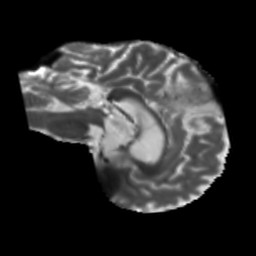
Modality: T2w
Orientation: sagittal
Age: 58
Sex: male
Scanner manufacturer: siemens
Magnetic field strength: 3 T
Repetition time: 5.25 s
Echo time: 0.08 s